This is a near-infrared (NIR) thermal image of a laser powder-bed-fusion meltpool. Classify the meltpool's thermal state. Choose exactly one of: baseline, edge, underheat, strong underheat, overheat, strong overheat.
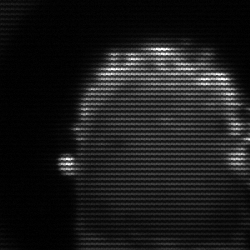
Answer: baseline